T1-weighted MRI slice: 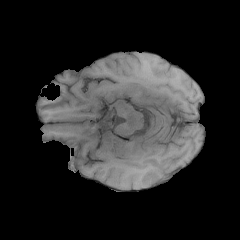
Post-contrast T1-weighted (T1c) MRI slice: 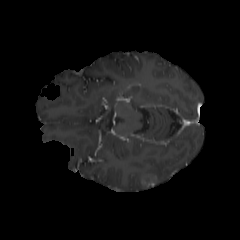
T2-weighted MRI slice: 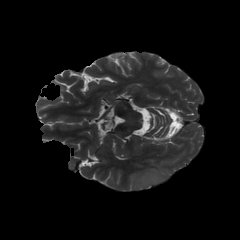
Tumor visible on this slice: yes